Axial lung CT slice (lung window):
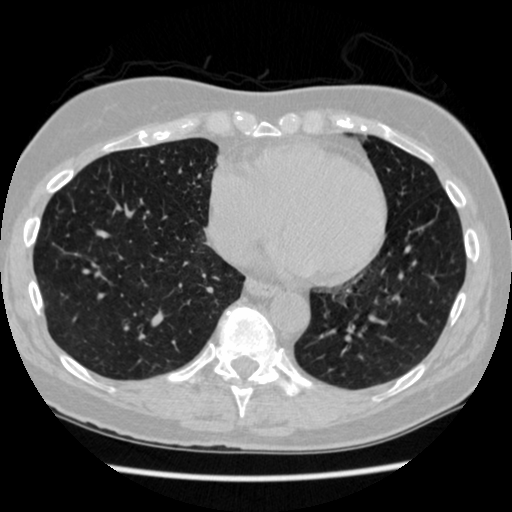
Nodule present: no